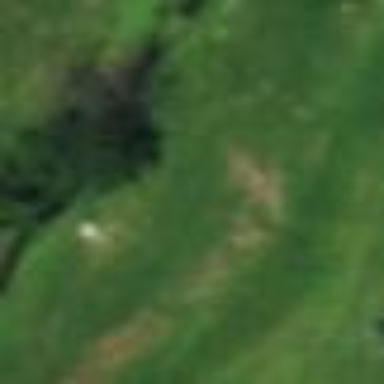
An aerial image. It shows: Scenic golf fairway.